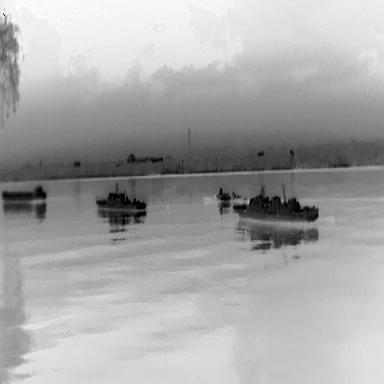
There are two warships in the infrared image.